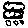
Label: cloud